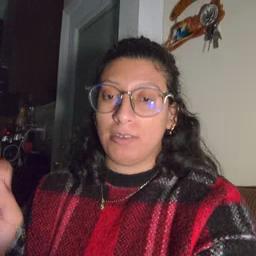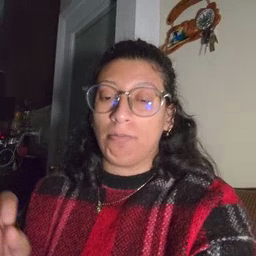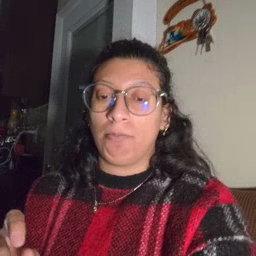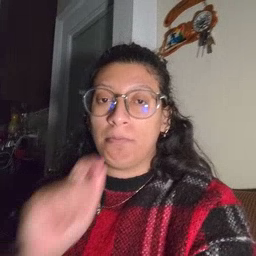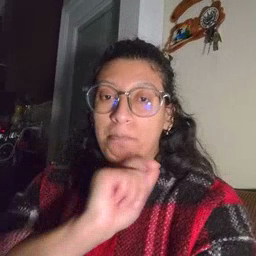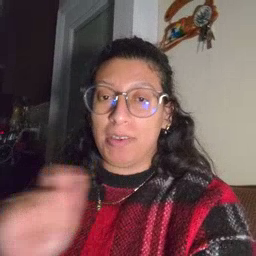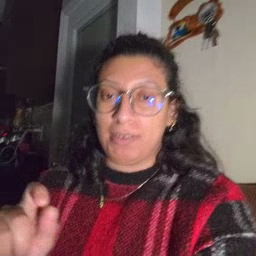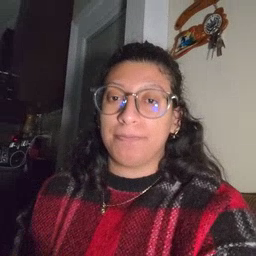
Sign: pen